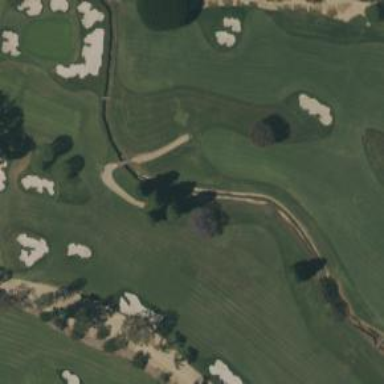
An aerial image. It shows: Path on bridge over golf course.